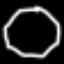
Label: octagon